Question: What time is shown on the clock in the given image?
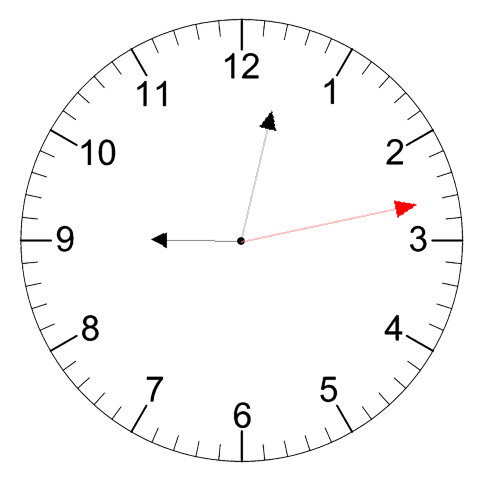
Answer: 09:02:13